Question: Hey im having problems counting members of a group. The query i have right now returns one row for each group a given user is part of. But i want the amount of members to show up aswell. The three tables im using looks like this:

Here is the query im working with:
Look in edit!
If i leave out the COUNT part of the code, i receive the 2 groups im expecting. But when i add in the COUNT it only returns one group with members = 2. So it seems like it counts, but im not sure it's the correct answer.
Thanks in advance!
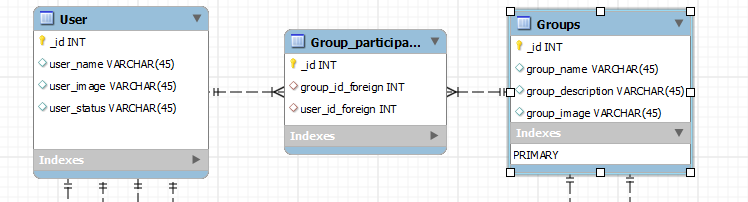
Answer: Assuming you're after the total number of participants within each group with which user 1 is affiliated...
'''
SELECT gu1.group_id_foreign
, COUNT(*) ttl
FROM group_participants gu1
JOIN group_participants gu2
ON gu2.group_id_foreign = gu1.group_id_foreign
WHERE gu1.user_id_foreign = 1
GROUP
BY gu1.group_id_foreign;
'''
<URL>
Incidentally, the _id column in the group_participants table appears to serve no purpose, and, to my way of thinking, you're naming convention is demented! ;-)